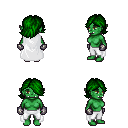
a pixel art fantasy rpg character, female body template, orc, green skin, white cape, white pants, green swoop hairstyle, metal gloves, four views (front, back, left, right), 2x2 character sprite sheet, small pixel art, hard edges, no anti-aliasing